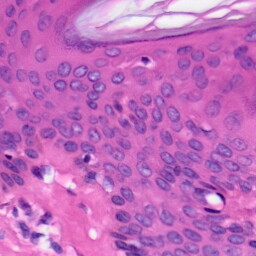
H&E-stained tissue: Skin